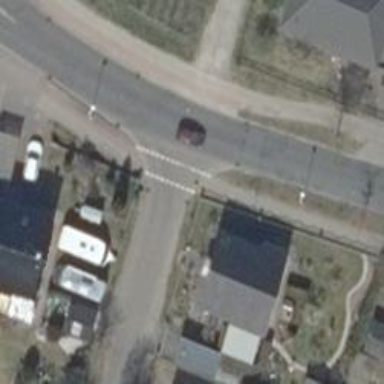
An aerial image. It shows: Residential road with asphalt surface. There are sidewalks on both sides and track cycleway on both sides.